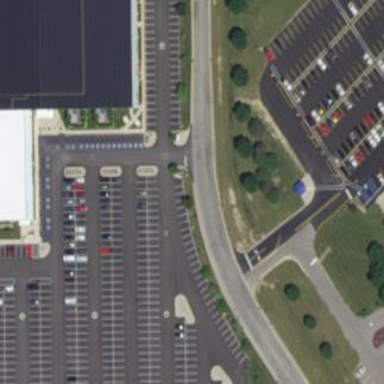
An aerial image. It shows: Parking area.